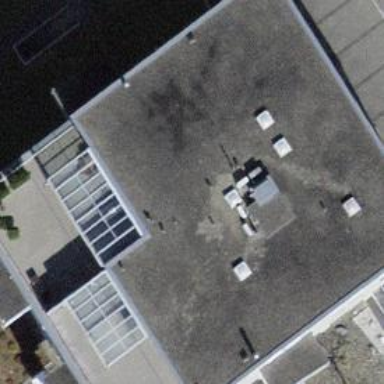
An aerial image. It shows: Office building with flat roof.